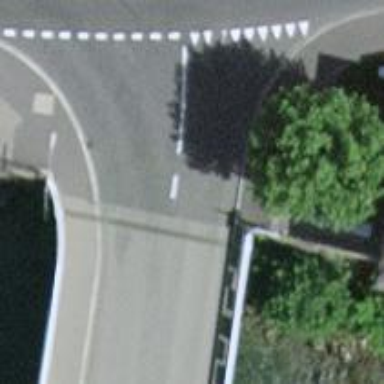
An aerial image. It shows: Unmarked crossing on the road.